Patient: sex M, age 42
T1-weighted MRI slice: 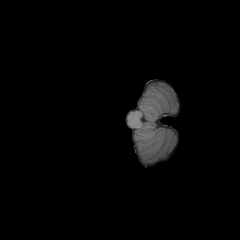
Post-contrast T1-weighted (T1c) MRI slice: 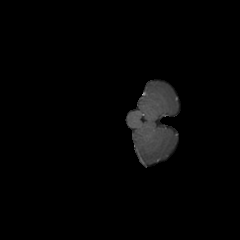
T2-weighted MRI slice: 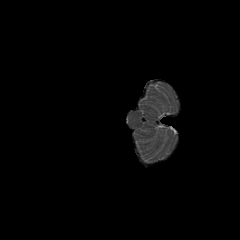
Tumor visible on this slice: no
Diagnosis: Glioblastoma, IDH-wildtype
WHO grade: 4